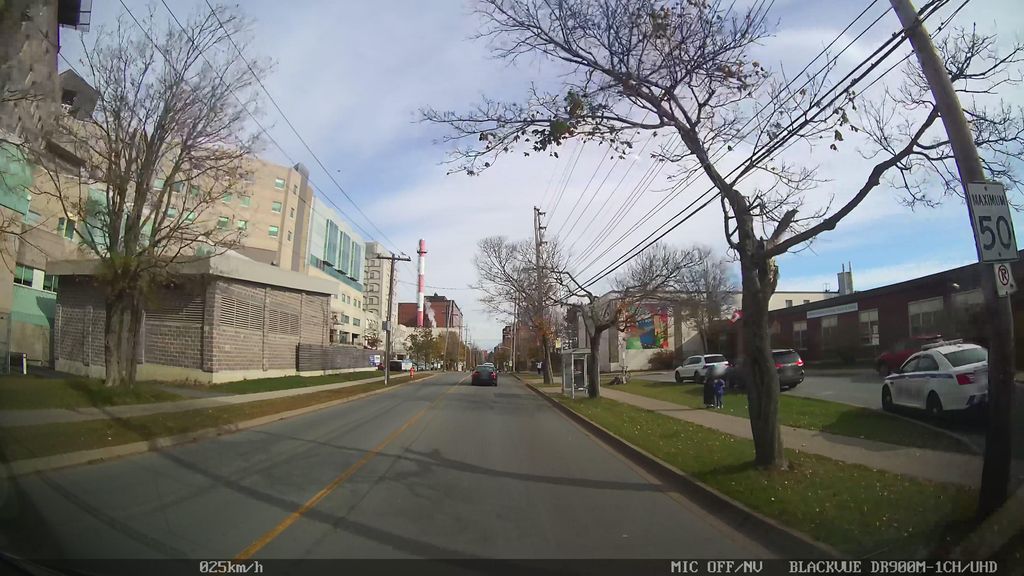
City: halifax